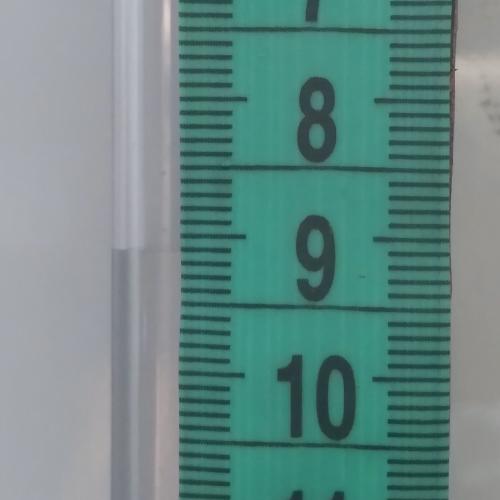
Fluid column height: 9.1 cm